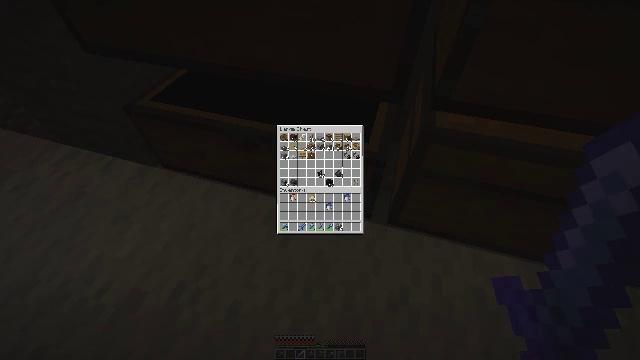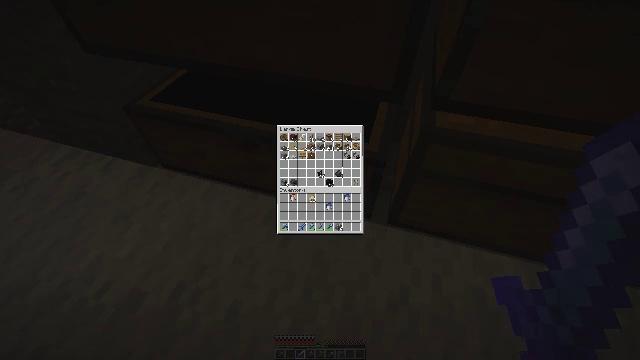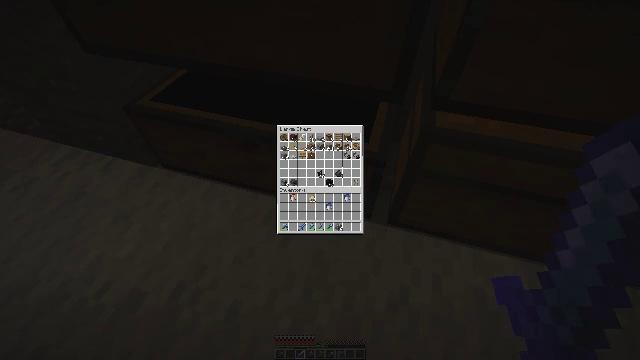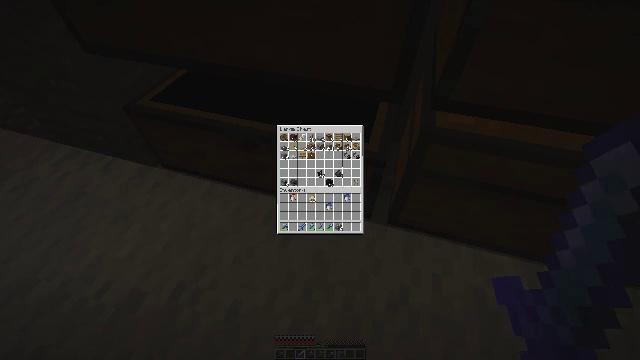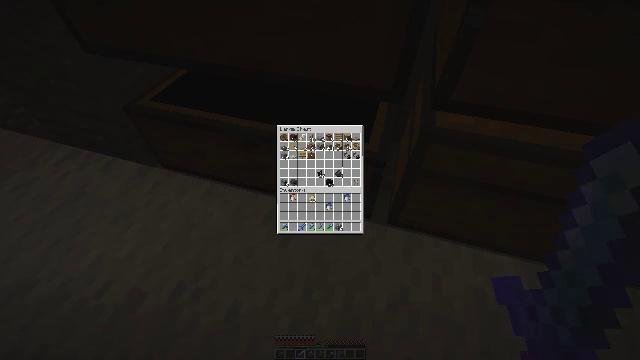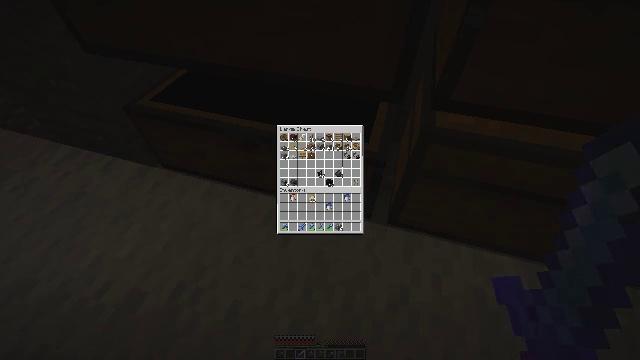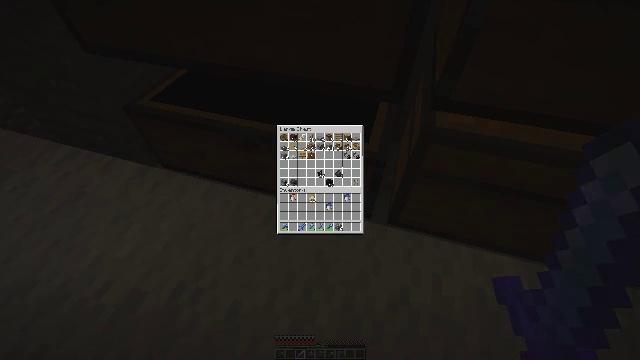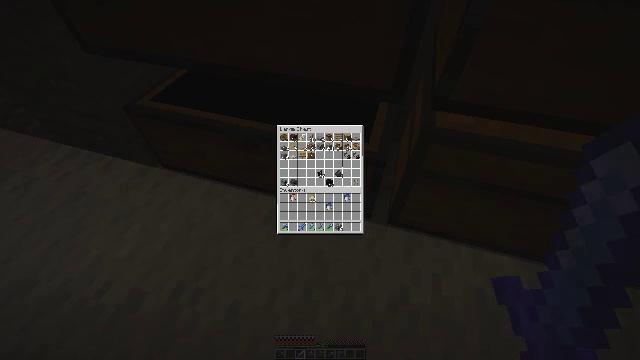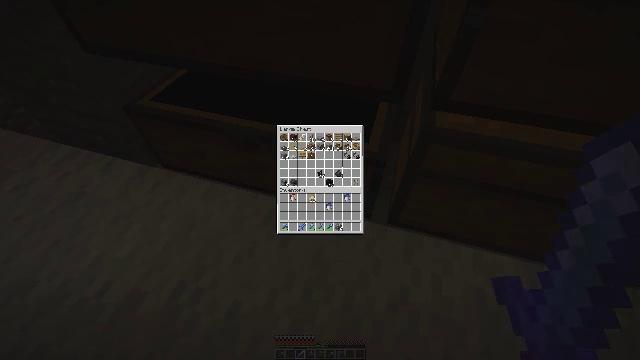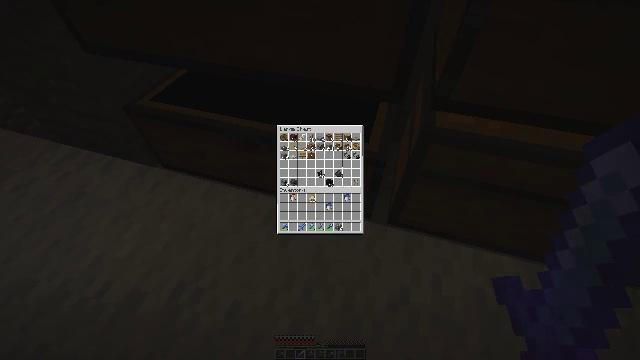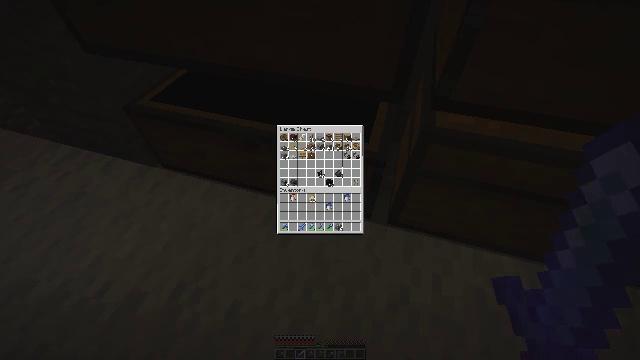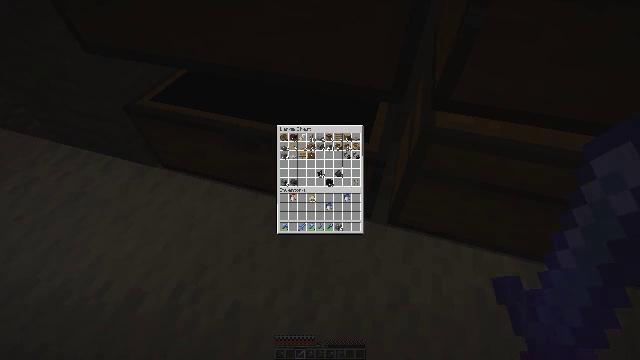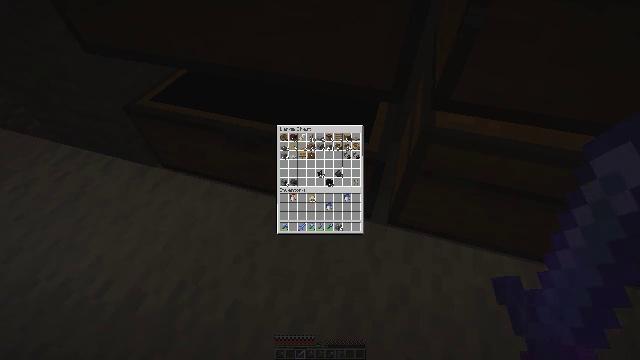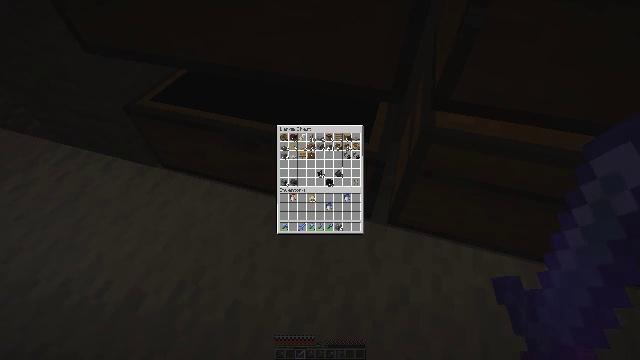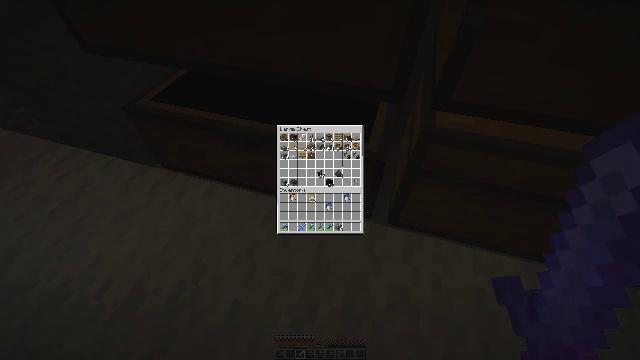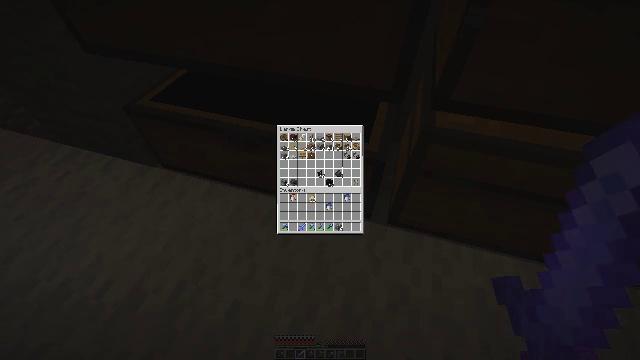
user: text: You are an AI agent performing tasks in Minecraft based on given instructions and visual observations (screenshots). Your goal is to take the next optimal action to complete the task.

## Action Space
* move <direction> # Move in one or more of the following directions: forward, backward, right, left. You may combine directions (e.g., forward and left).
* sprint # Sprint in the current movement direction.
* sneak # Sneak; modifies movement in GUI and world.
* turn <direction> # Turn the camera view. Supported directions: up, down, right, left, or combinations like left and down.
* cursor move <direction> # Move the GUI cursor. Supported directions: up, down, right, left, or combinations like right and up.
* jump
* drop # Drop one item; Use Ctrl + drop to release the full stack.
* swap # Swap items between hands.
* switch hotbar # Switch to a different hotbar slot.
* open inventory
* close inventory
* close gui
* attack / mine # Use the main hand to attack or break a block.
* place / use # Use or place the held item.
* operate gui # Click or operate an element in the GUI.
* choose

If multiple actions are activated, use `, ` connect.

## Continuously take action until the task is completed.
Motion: motion action
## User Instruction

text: Remove and gather vines.
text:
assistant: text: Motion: no_op
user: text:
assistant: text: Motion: no_op
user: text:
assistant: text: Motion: no_op
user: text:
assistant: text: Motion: no_op
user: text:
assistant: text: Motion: no_op
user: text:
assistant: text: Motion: no_op
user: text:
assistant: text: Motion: no_op
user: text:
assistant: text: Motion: no_op
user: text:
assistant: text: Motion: no_op
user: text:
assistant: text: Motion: no_op
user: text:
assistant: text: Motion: no_op
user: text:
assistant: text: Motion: no_op
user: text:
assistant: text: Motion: no_op
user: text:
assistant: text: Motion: no_op
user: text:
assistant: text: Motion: no_op
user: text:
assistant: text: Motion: no_op
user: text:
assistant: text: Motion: no_op
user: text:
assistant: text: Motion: no_op
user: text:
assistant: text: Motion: no_op
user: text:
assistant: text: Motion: no_op
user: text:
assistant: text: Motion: no_op
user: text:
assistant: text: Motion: no_op
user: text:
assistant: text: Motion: no_op
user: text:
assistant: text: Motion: no_op
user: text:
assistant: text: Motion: no_op
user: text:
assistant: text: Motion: no_op
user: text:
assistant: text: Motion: no_op
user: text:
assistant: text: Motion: no_op
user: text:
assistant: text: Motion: no_op
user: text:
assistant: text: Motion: no_op